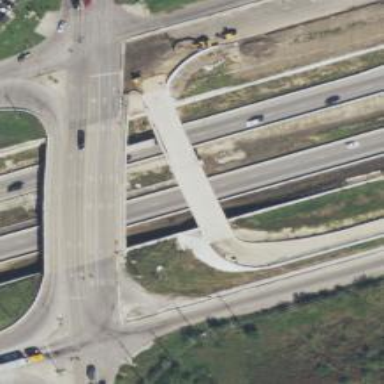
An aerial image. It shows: Secondary link road crossing over bridge.